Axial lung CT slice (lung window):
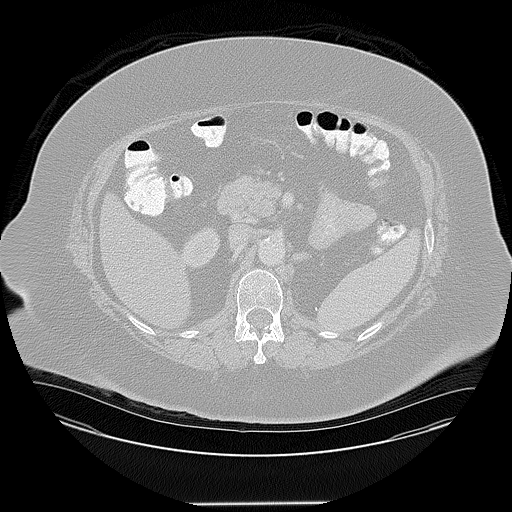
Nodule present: no